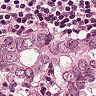
Metastatic tissue present: yes